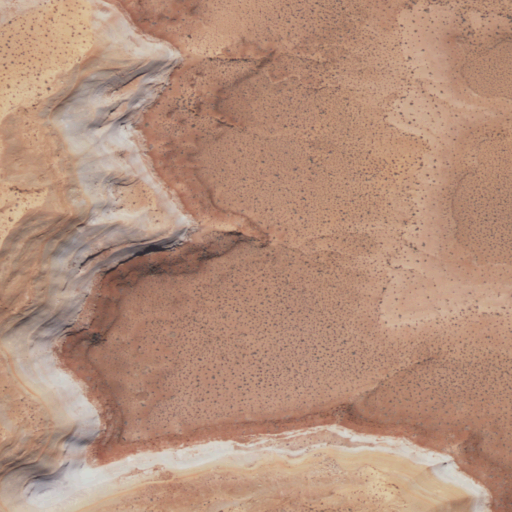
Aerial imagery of mountain in Arizona named Cummings Mesa containing only shrub